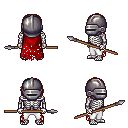
a pixel art fantasy rpg character, male body template, skeleton, red tattered cape, white pants, light blonde bangs hairstyle, metal helm, spear, four views (front, back, left, right), 2x2 character sprite sheet, small pixel art, hard edges, no anti-aliasing